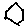
Label: hexagon